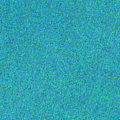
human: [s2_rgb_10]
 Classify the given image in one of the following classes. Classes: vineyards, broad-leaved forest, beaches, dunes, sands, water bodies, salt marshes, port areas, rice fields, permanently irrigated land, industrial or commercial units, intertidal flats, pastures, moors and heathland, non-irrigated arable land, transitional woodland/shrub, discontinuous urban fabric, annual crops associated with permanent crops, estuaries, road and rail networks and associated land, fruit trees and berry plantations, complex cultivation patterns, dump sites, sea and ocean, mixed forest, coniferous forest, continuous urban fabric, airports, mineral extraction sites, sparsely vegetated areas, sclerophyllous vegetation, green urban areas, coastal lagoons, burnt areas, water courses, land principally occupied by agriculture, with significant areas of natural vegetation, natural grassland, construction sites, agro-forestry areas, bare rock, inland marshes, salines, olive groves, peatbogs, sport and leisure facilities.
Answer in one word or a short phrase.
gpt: sea and ocean